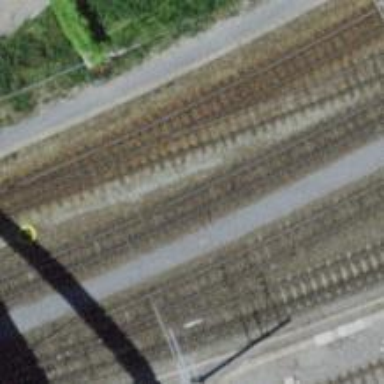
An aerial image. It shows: Narrow-gauge railway yard with electrified tracks using contact line.